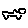
Label: fish